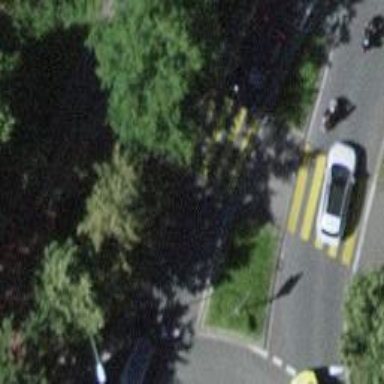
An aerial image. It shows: Kerb serving as barrier.